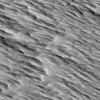
Atmospheric dust classification: not_dusty